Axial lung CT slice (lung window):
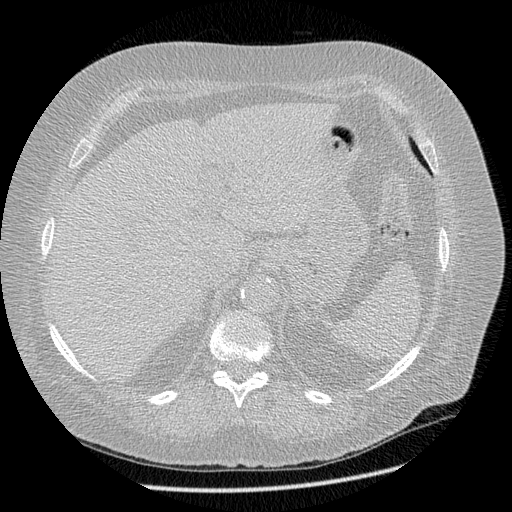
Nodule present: no